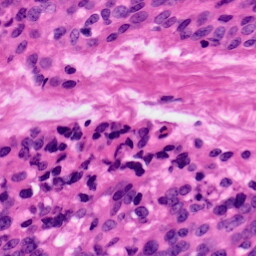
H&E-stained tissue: Ovarian